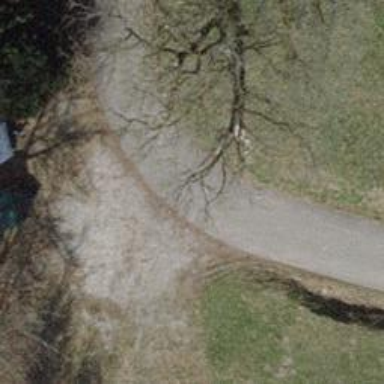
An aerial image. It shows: Paved driveway road for service vehicles.